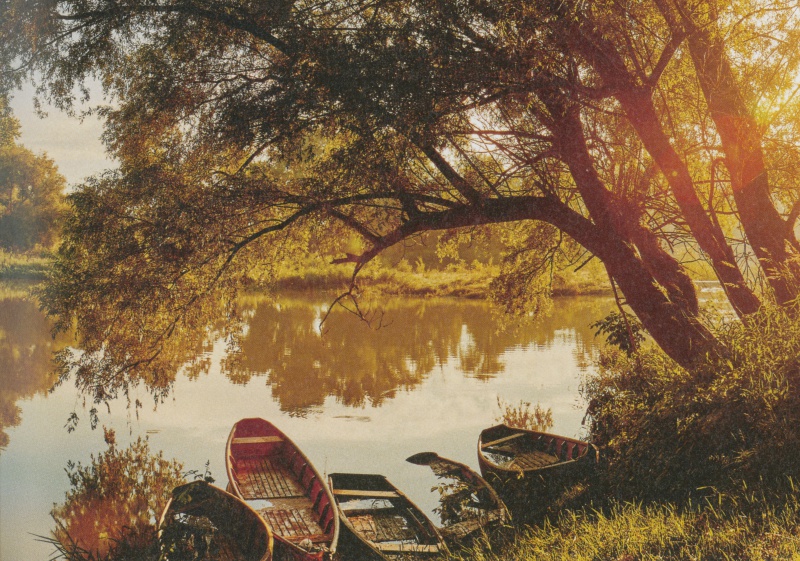
Institution: Servusmagazin
Schlagwörter: baum, blätter, himmel, laub, schatten, wasser, wolken, bäume, fluss, gelb, grün, landschaft, see, teich, ufer, äste, abend, holz, licht, orange, gras, rot, wiese, alt, dämmerung, gräser, natur, spiegelung, weide, zweige, busch, gebüsch, gewässer, sonne, schön, wald, boot, boote, kahn, weiher, klar, schiff, schiffe, sommer, abends, warm, farben, verlassen, farbe, sonnenuntergang, untergehen, herbst, idylle, beleuchtung, kähne, böschung, romantik, rudern, still, frühling, grass, foto, fotografie, verfall, sonnig, neu, wärme, kaputt, tümpel, morgenrot, sonnenstrahlen, kitsch, ruderboote, sommerfrische, botte, vergehen, ufe, wracks, sch�, alter rhein, ruhe + einsamkeit + entspannung, insta, morgends, tümüel, bootsonne, angelkahn